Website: bh-photo
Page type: receipt
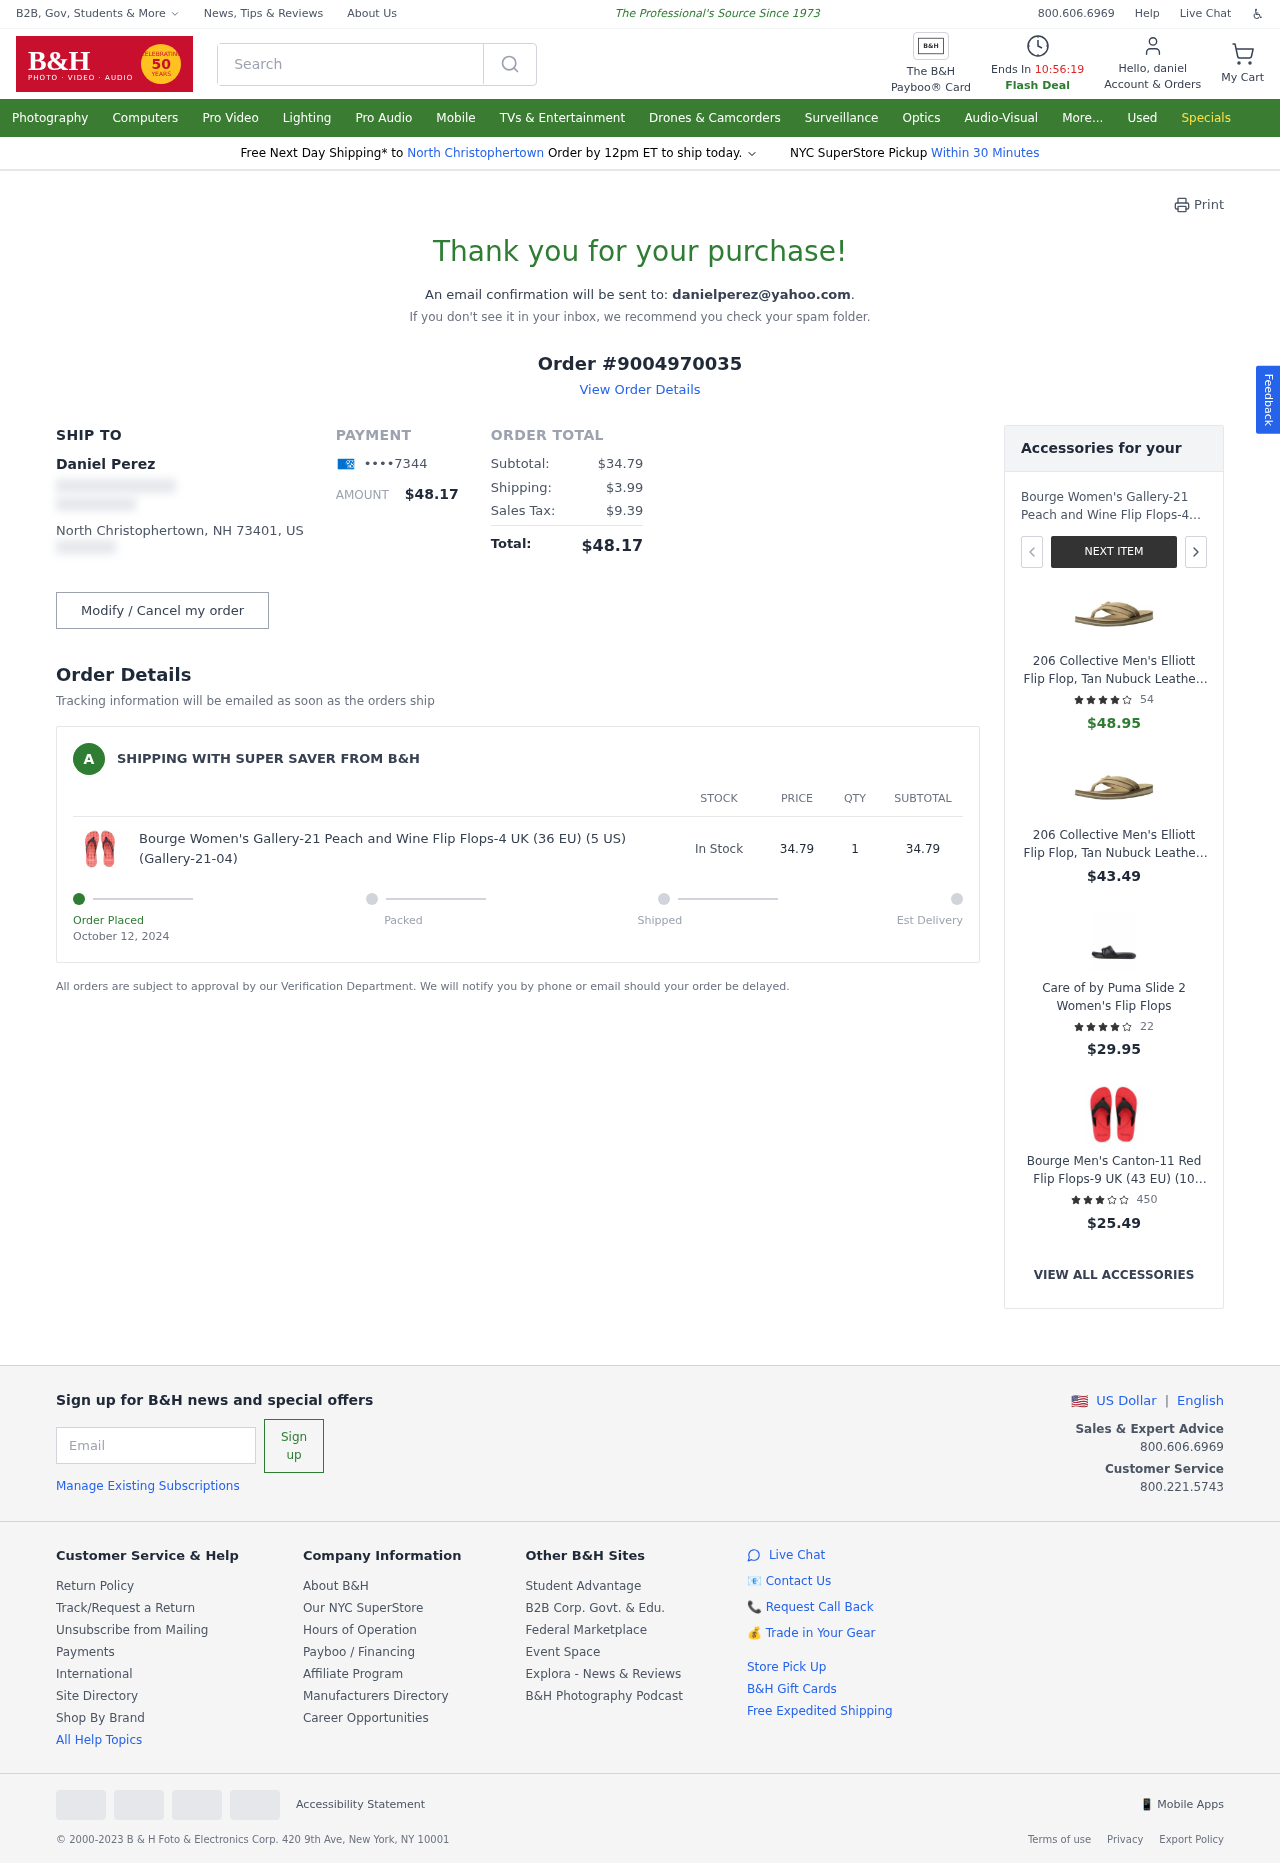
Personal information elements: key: PII_CARD_LAST4
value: ••••7344
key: PII_CITY
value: North Christophertown
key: PII_EMAIL
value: danielperez@yahoo.com
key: PII_FIRSTNAME
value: daniel
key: PII_FULLNAME
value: Daniel Perez
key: PII_CITY_STATE_ZIP
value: North Christophertown, NH 73401
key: PII_COUNTRY_CODE
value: US
Product elements: key: PRODUCT1_NAME
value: Bourge Women's Gallery-21 Peach and Wine Flip Flops-4 UK (36 EU) (5 US) (Gallery-21-04)
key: PRODUCT1_PRICE
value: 34.79
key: PRODUCT1_QUANTITY
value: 1
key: PRODUCT2_NAME
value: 206 Collective Men's Elliott Flip Flop, Tan Nubuck Leather, 13 D US
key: PRODUCT2_NUM_RATINGS
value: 54
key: PRODUCT2_PRICE
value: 48.95
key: PRODUCT2_RATING
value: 4.1
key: PRODUCT3_NAME
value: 206 Collective Men's Elliott Flip Flop, Tan Nubuck Leather, 9 D US
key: PRODUCT3_PRICE
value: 43.49
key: PRODUCT4_NAME
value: Care of by Puma Slide 2 Women's Flip Flops
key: PRODUCT4_NUM_RATINGS
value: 22
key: PRODUCT4_PRICE
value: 29.95
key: PRODUCT4_RATING
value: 4
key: PRODUCT5_NAME
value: Bourge Men's Canton-11 Red Flip Flops-9 UK (43 EU) (10 US) (Canton-11-09)
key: PRODUCT5_NUM_RATINGS
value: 450
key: PRODUCT5_PRICE
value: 25.49
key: PRODUCT5_RATING
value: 3.7
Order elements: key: ORDER_ID
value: Order #9004970035
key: ORDER_TOTAL
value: $48.17
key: ORDER_SUBTOTAL
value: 34.79
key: ORDER_SUBTOTAL
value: $34.79
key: ORDER_SHIPPING_COST
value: $3.99
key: ORDER_TAX
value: $9.39
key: ORDER_DATE
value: October 12, 2024
Search elements: key: HEADER_SEARCH
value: Search